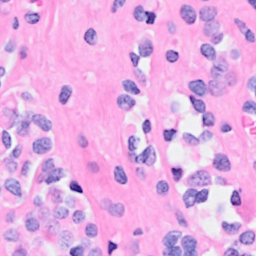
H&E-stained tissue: Breast